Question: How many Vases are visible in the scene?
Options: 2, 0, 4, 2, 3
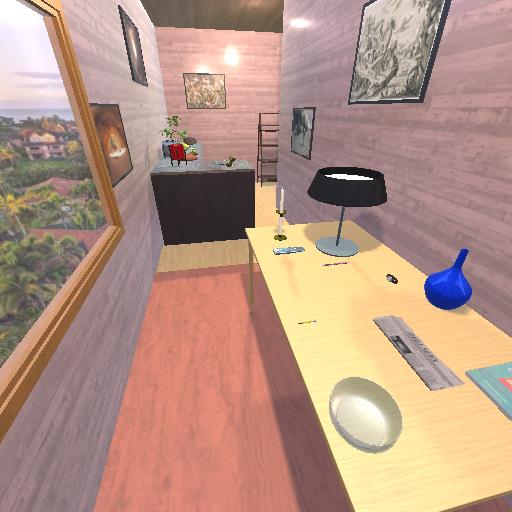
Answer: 2